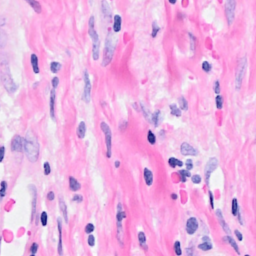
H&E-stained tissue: Breast